Question: I have a problem using transparent backgrounds in Swing.
There are a lot of artefacts produced as swing is not repainting changed regions.

As far as I can tell there are 2 out-of-the-box ways to use transparent backgrounds:
1. an opaque component with transparent color set as background (left txt field)
: the transparent part of the background is never refreshed -> Artefacts.
1. an non-opaque component with transparent color set as background (right txt field)
: background is not being drawn at all.
What I do want to do:
- -
I am running on Win7 x64
Aaaand here is my SSCCEEE:
'''
public class OpacityBug {
public static void main(String[] args) {
SwingUtilities.invokeLater(new Runnable() {
@Override
public void run() {
new OpacityBug();
}
});
}
static final Color transparentBlue = new Color(0f, 1f, 0f, 0.5f);
JFrame frame;
JPanel content;
JTextField txt1;
JTextField txt2;
public OpacityBug() {
initFrame();
initContent();
}
void initFrame() {
frame = new JFrame();
frame.setSize(300, 80);
frame.setDefaultCloseOperation(WindowConstants.EXIT_ON_CLOSE);
frame.setVisible(true);
}
void initContent() {
content = new JPanel();
content.setDoubleBuffered(true);
content.setBackground(Color.red);
frame.getContentPane().add(content);
txt1 = new JTextField() {
@Override
public void setBorder(Border border) {
super.setBorder(null); //nope border
}
};
txt1.setText("Hi! I am Buggy!");
txt1.setOpaque(true);
txt1.setBackground(transparentBlue);
content.add(txt1);
txt2 = new JTextField() {
@Override
public void setBorder(Border border) {
super.setBorder(null); //nope border
}
};
txt2.setText("And I have no BG!");
txt2.setOpaque(false);
txt2.setBackground(transparentBlue);
content.add(txt2);
content.revalidate();
content.repaint();
}
}
'''
As some of you noticed, it seems Swing that swing is unable to paint transparent backgrounds.
But it is not (yet) clear to me why, I searched for the piece of code responsible for drawing the background of the component and have found the following code in ComponentUI.java :
'''
public void update(Graphics g, JComponent c) {
if (c.isOpaque()) {
g.setColor(c.getBackground());
g.fillRect(0, 0, c.getWidth(),c.getHeight());
}
paint(g, c);
}
'''
As you can see, it assumes that if a component is not opaque the background doesn't need to be repainted. I say that this is a very vague assumption.
I would propose following implementation:
'''
public void update(Graphics g, JComponent c) {
if(c.isOpaque() || (!c.isOpaque() && c.isBackgroundSet())) {
g.setColor(c.getBackground());
g.fillRect(0, 0, c.getWidth(), c.getHeight());
}
paint(g, c);
}
'''
I simply check if the background was set at all when the component is not opaque.
This simple addition would allow us to use transparent backgrounds in swing.
At least I do not know any reasons why it should not be done that way.
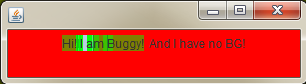
Answer: By using a transparent background you are breaking Swings painting rules. Basically when the component is opaque you promise to paint the background of the component. But because the background is transparent there is nothing to paint.
Check out <URL> for more information and a couple of simple solutions.